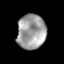
Tissue: prostate
Cell type: Myeloid cells
Senescence score: 0.179
Nuclear area (px): 970
Mean DAPI intensity: 159.385